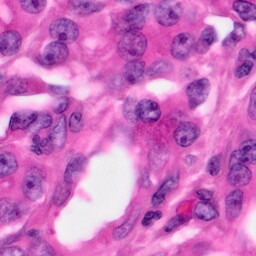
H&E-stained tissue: Pancreatic